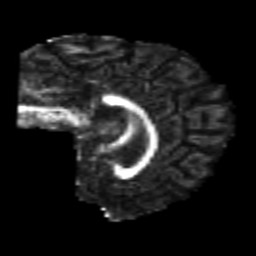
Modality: FA
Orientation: sagittal
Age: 23
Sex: male
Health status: healthy
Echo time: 0.074 s